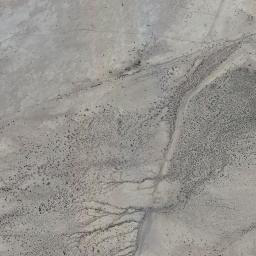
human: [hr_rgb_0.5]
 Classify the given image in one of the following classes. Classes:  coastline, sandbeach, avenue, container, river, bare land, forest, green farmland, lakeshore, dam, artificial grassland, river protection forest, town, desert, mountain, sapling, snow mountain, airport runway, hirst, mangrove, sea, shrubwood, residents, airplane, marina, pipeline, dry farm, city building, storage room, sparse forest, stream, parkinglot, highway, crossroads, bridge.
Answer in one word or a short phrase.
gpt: bare land